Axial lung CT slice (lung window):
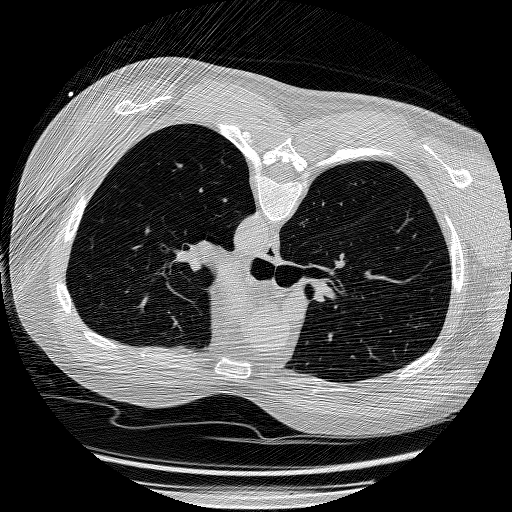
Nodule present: no